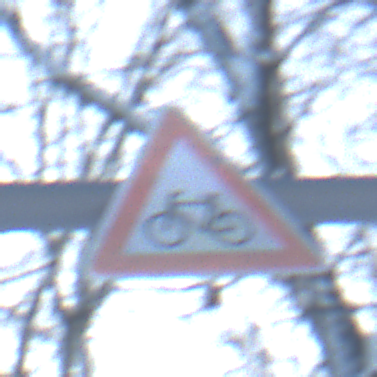
Verkehrszeichen: RadverkehrRechts
Umgebung: Outdoor, Nature
Tageszeit: MorningAfternoon
Wetter: Clear
Licht: Natural
Jahreszeit: Winter
Kontrast: LowContrast